Here is the wavelet time-frequency representation (scalogram) of a rolling-element bearing's vibration measurement. Diagnose the bearing from this image, choosing from: normal, inner_race, outer_race, ball.
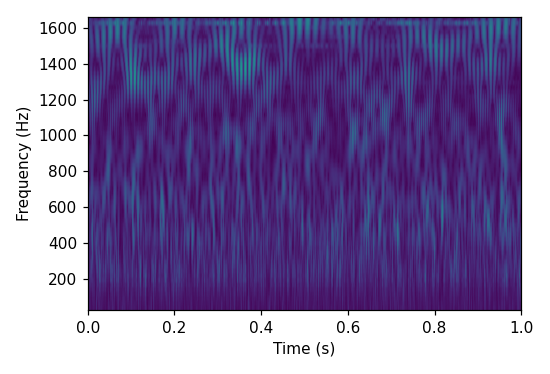
Answer: outer_race